Field crop: maize
Growth stage: 1
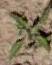
Species: atriplex